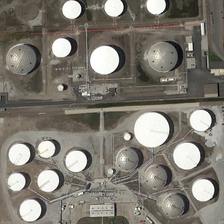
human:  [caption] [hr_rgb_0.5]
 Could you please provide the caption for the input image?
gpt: many storage tanks are together .

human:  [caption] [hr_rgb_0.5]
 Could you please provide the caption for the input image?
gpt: many storage tanks are together .

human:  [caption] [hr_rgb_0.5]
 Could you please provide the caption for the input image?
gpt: many storage tanks are together .

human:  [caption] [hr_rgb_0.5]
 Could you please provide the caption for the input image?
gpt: many storage tanks are together .

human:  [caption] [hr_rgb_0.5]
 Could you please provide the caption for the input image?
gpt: many storage tanks are together .